Question: I have an interesting issue with an existing project and iOS7.1, I think. I've had code working and performing normally; since updating XCode and my iOS on my devices I have a problem, a transparent background image used in the Navigation Bar for that project is now rendered twice, once at the correct size and again blown up and blurry. The code only adds the image via the '[UINavigationBar appearance]' api in the app delegate. To check that this wasn't a specific bug with my code I create a default xcode project using the master detail default, set it to be iPhone only, added some newly created images and set them using the same calls in the app delegate. This project had the same issue and is on github here:
<URL>
This is the relevant chunk of code imo:
'''
- (BOOL)application:(UIApplication *)application didFinishLaunchingWithOptions:(NSDictionary *)launchOptions
{
// Override point for customization after application launch.
[[UINavigationBar appearance] setBackgroundImage:[UIImage imageNamed:@"TLS.png"]
forBarMetrics:UIBarMetricsDefault];
[[UINavigationBar appearance] setBarTintColor:RGB(233, 155, 20)];
[[UINavigationBar appearance] setTintColor:RGB(245, 245, 245)];
return YES;
}
'''
A screenshot of the problem:

Looking at the transition documentation what i am doing here should be fine, the navigation bars at 44 points high should be scaled horizontally and not vertically. I'm also pretty sure this problem never occurred prior to the update (it would have been spotted by internal QA prior to uploading the code to apple for review).
Two things fix it:
1) Using non transparent images, if it still has the problem it is loading the 'correct' image second and due to the lack of transparency overriding the incorrectly rendered one.
2) Using a navigation bar that is 66 points high instead (available in the project with a top transparent section as TLS-ios7), changing the code in the app delegate to use that fixes the problem.
Can anyone enlighten me as to what is going on here? Is this a bug, is it my fault, is there some section of documentation that informs me why this is so?
Thanks!
** Update: I recently found an iPad lying around still running iOS 7.0, this problem does not occur. **
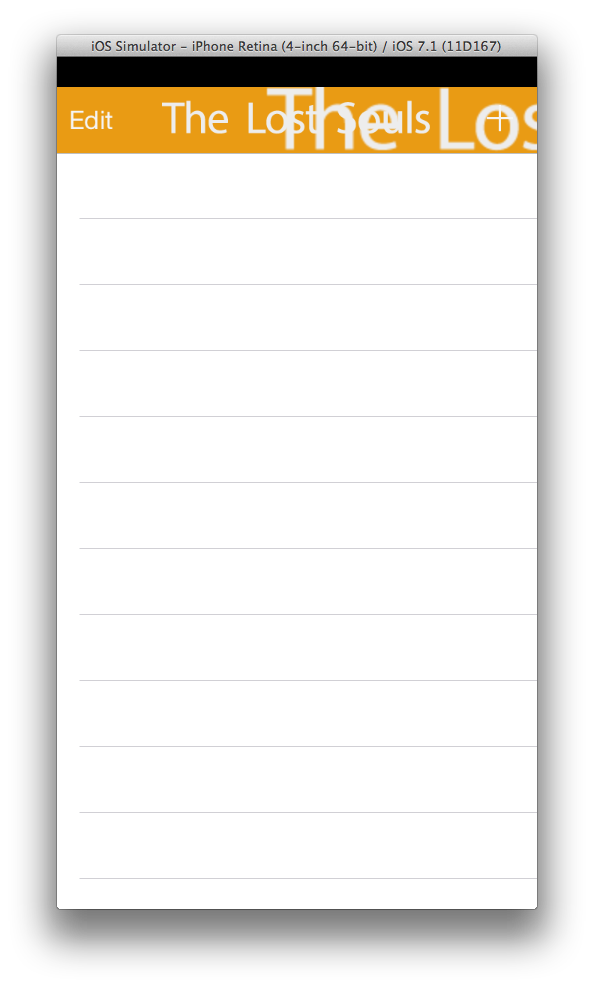
Answer: I just received this following my bug report... tl;dr It's me providing an image with an incorrect height:
Workaround for iOS 7.1 is to specify a resizable image with a non-zero inset. Internally UINavigationBar will tile your image if it isn't quite the right size and that is basically what was happening here - since the image wasn't tall enough (the navigation bar is top attached, so the image needed to be 64pt tall not 44pt) it would get tiled. If you set it to stretch and configure the cap insets such that it only stretches pixels that are uniform you should be able to avoid this issue.